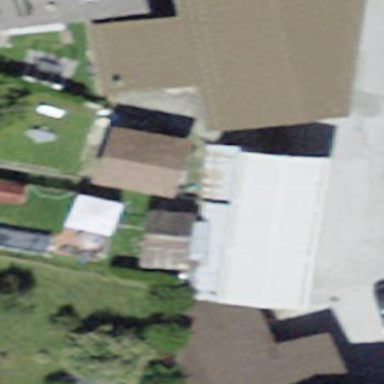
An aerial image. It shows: Industrial building.